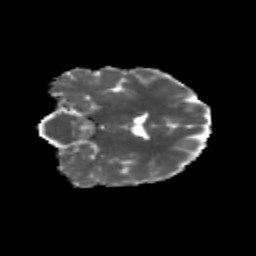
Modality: MD
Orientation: coronal
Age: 26
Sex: female
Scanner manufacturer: siemens
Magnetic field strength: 3 T
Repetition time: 3.5 s
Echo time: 0.113 s